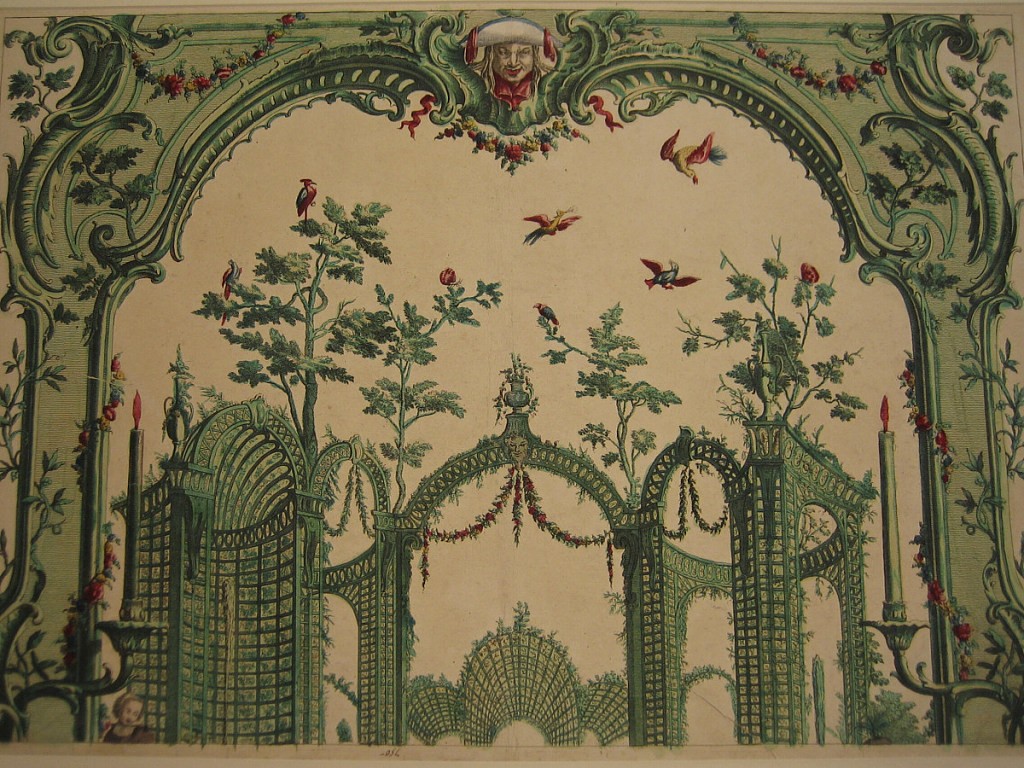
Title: Section of an Ornamental Panel
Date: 1750–1775
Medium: Brush and watercolor on paper
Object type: Print
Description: To be continued at top and bottom. Beneath an arch composed of scroll and plant motifs with a Chinese mast at top center are trellis arcades, trees, and flying birds. A candle bracket originating from each lower corner. Head and shoulders of a boy beneath the left one. Bordering line.